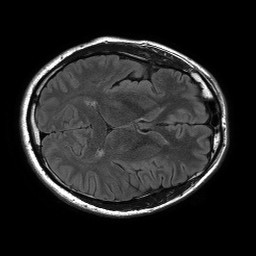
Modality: FLAIR
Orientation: axial
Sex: male
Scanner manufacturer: philips
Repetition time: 11 s
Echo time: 0.125 s